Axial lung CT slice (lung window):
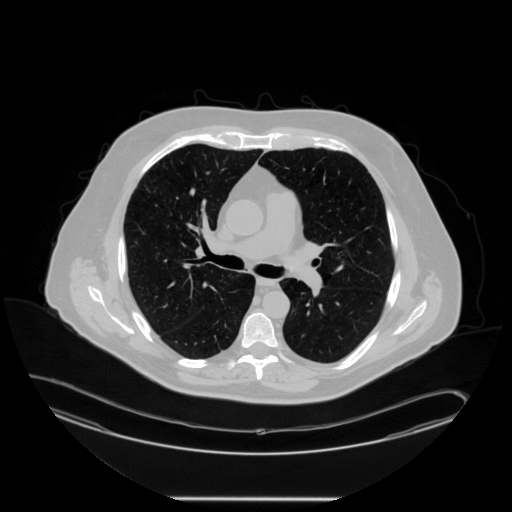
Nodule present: no